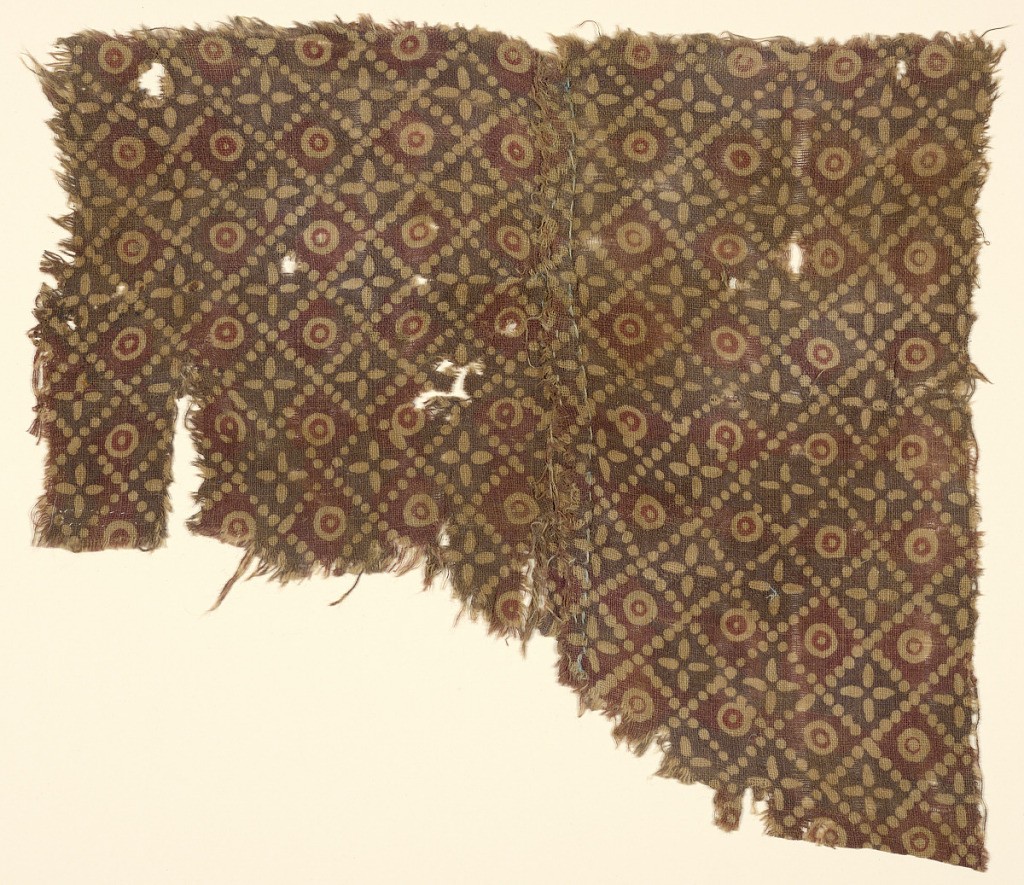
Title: Fragment
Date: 13th–15th century
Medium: cotton Technique: resist-printed on plain weave
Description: Untreated fine plain weave ground with small-scale all-over design of squares formed by diagonally crossing lines of dots alternate, alternate squares enclosing concentric circles and rosette.  Design in tan and red against brown background.